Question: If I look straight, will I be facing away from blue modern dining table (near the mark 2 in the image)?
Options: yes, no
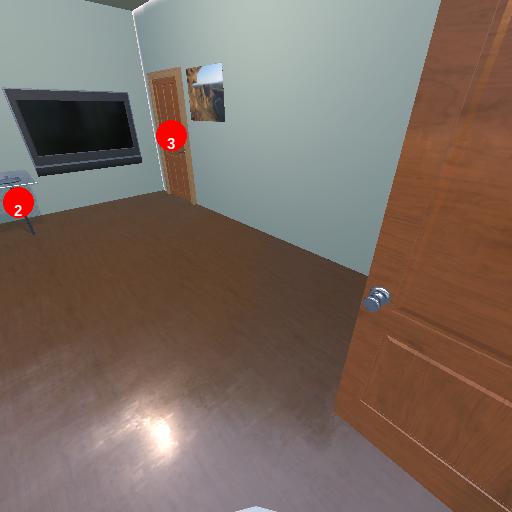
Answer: yes